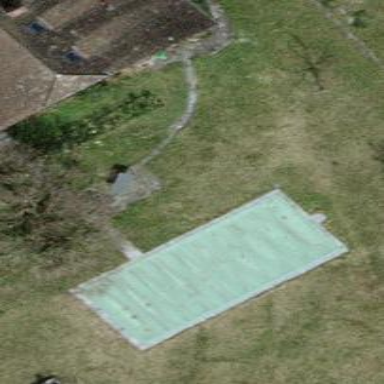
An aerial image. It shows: Swimming pool located in leisure land.